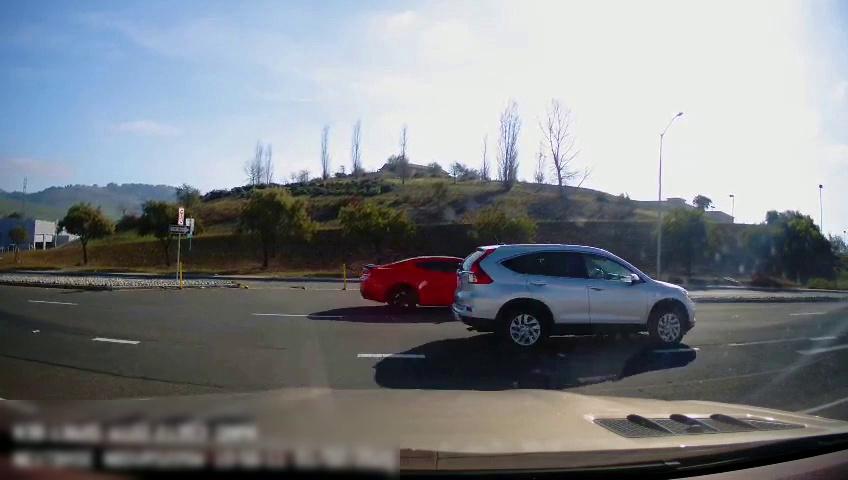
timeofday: Day
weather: Sunny
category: Drivable Space
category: Vehicles | SUV
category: Vehicles | Car
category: Traffic | Signs
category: Traffic | Signs